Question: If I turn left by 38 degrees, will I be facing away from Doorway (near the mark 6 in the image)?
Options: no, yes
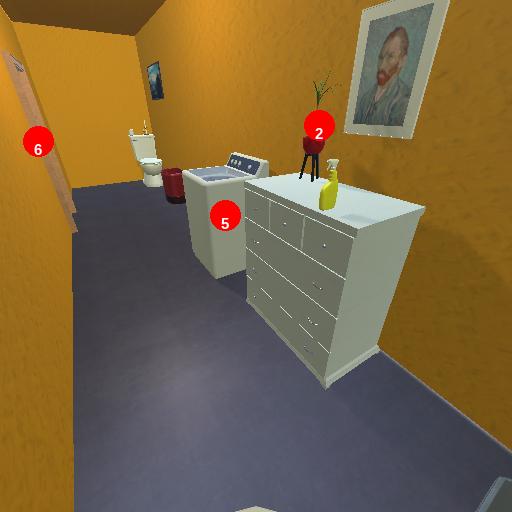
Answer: no